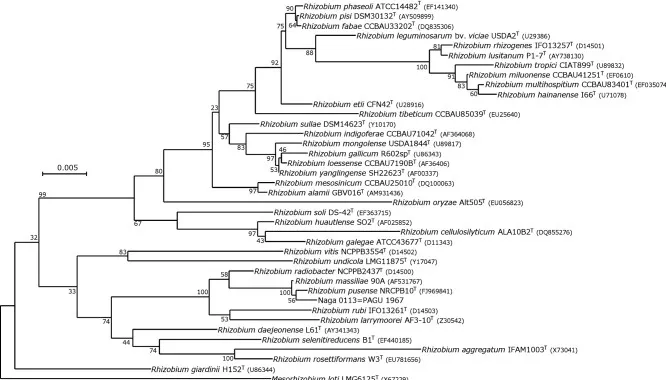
Cladogram phylogenetic tree of the 16S rRNA gene sequences of strain Naga 0113 =PAGU 1967; the tree was prepared by the neighbour-joining method. Numbers at nodes are bootstrap values, expressed as a percentage of 1000 replications. The scale bar represents one inferred nucleotide substitution per 100 nucleotides.
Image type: chart (chart)